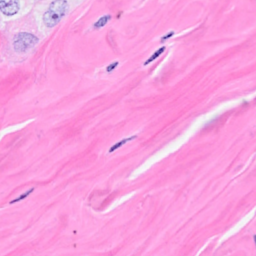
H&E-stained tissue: Breast